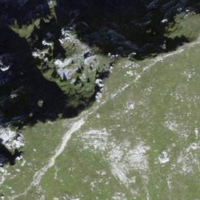
EUNIS habitat code: 23
Species observed at this site:
Campanula spicata